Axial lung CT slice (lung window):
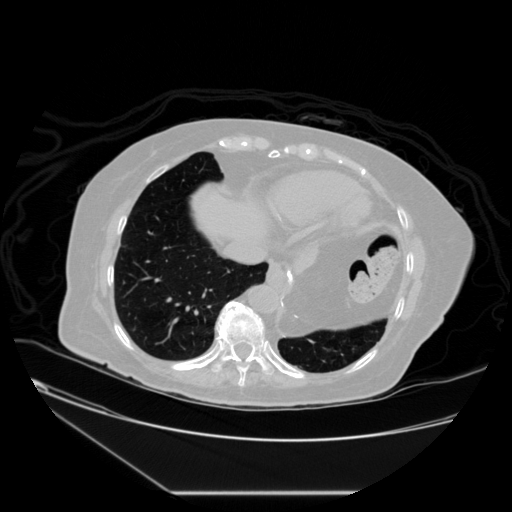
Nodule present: no